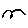
Label: bird